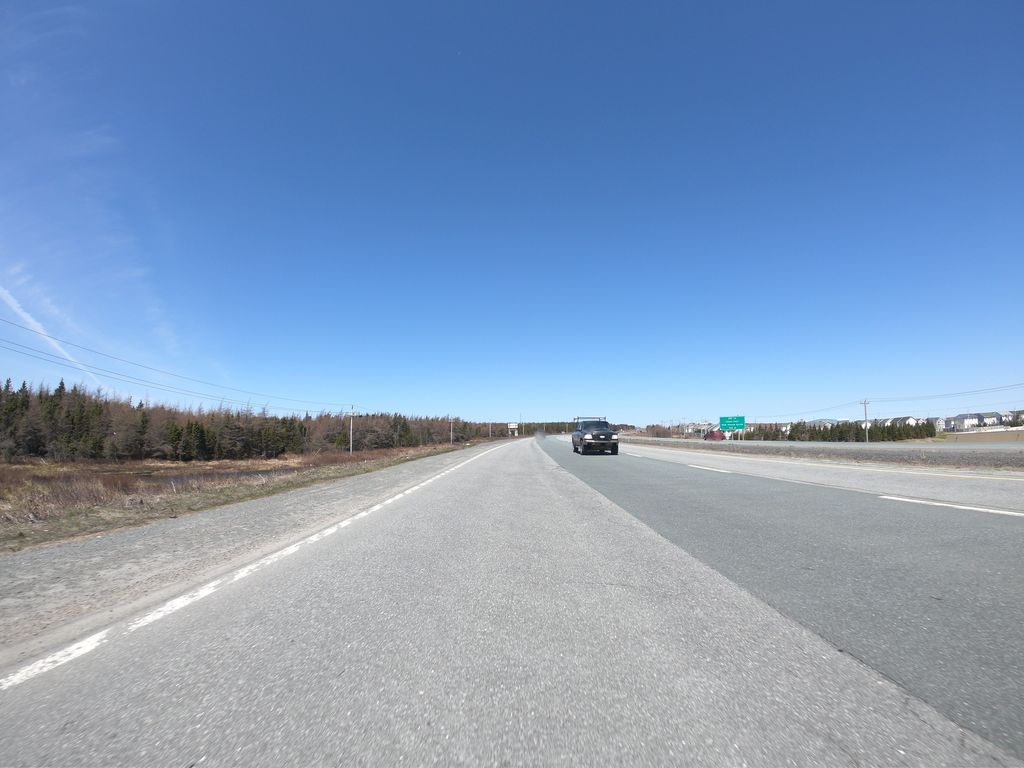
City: st_johns